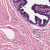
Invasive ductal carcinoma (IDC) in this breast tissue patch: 0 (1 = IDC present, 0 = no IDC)